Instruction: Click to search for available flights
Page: home
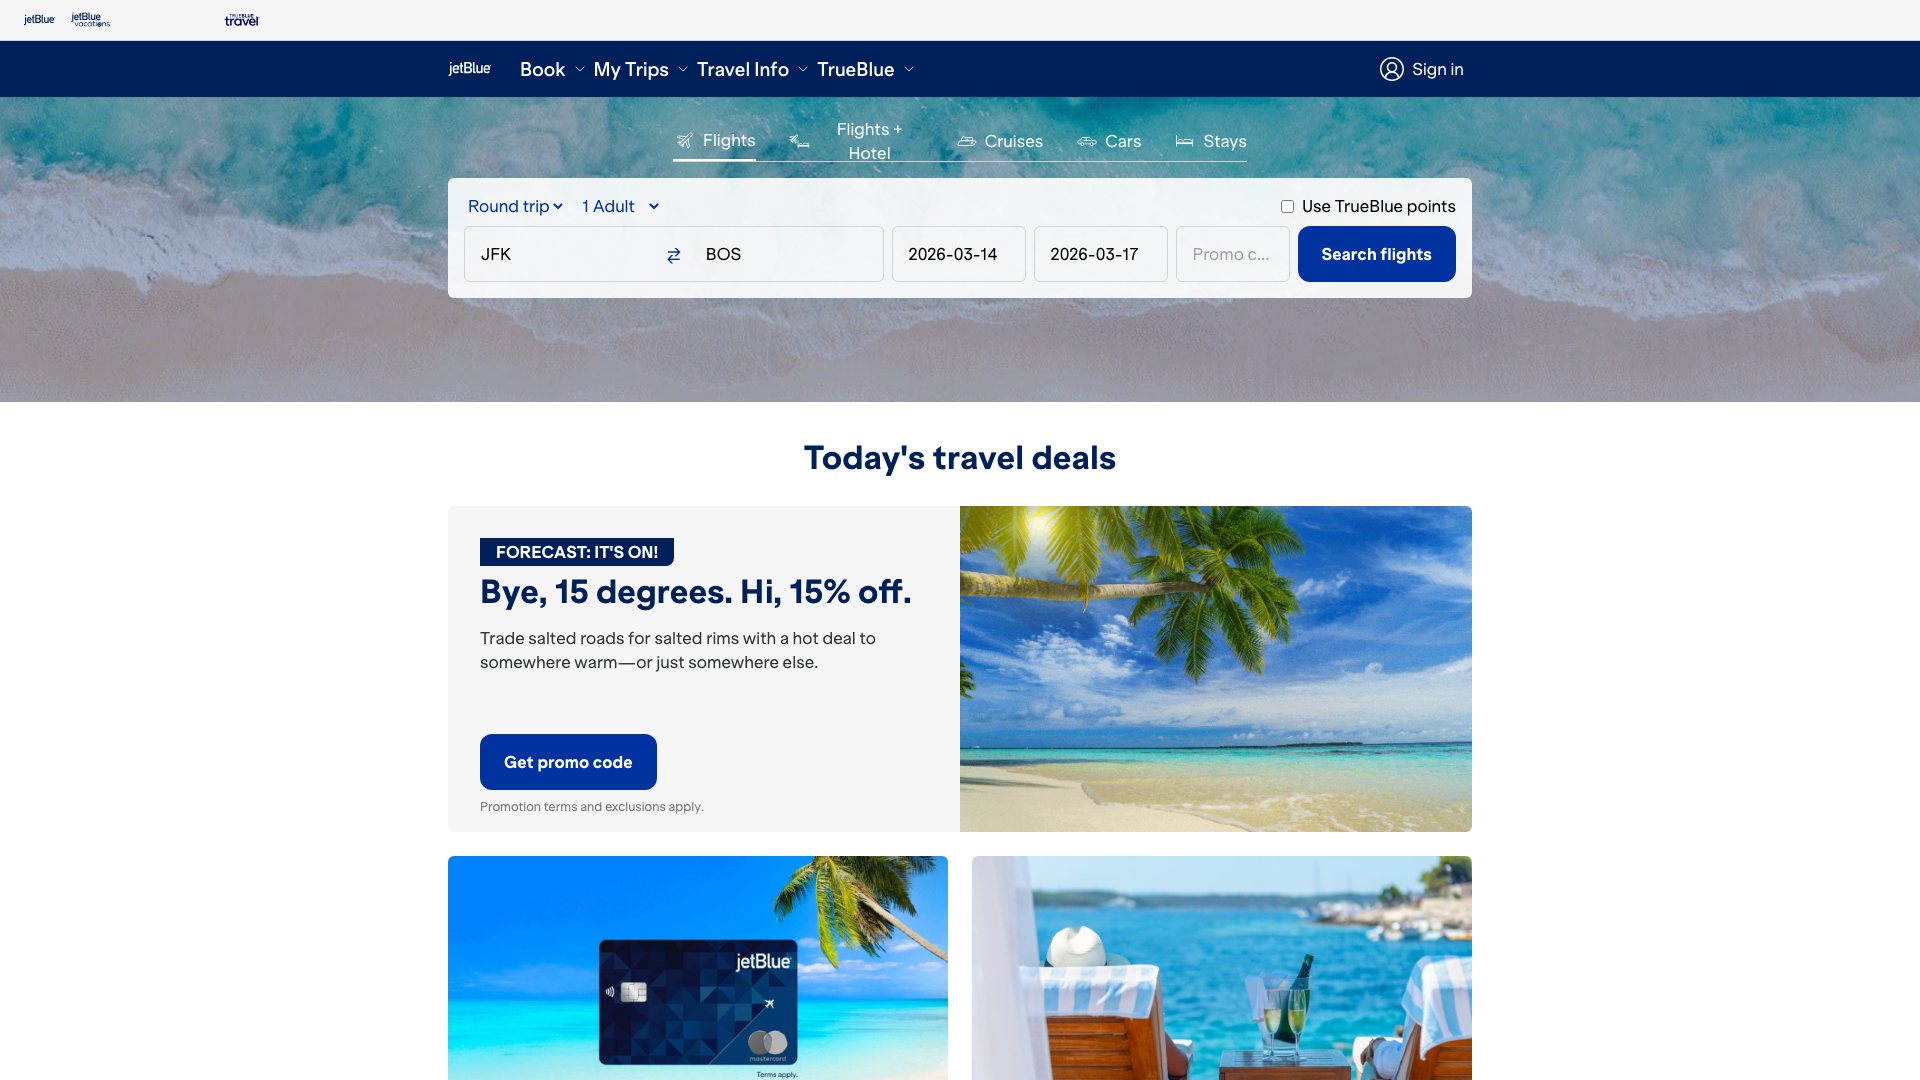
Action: click